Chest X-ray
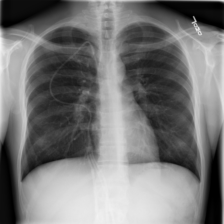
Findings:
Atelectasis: negative
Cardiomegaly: negative
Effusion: negative
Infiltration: negative
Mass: negative
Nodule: negative
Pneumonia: negative
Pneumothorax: negative
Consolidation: negative
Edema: negative
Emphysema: negative
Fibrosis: negative
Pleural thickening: negative
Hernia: negative